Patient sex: M
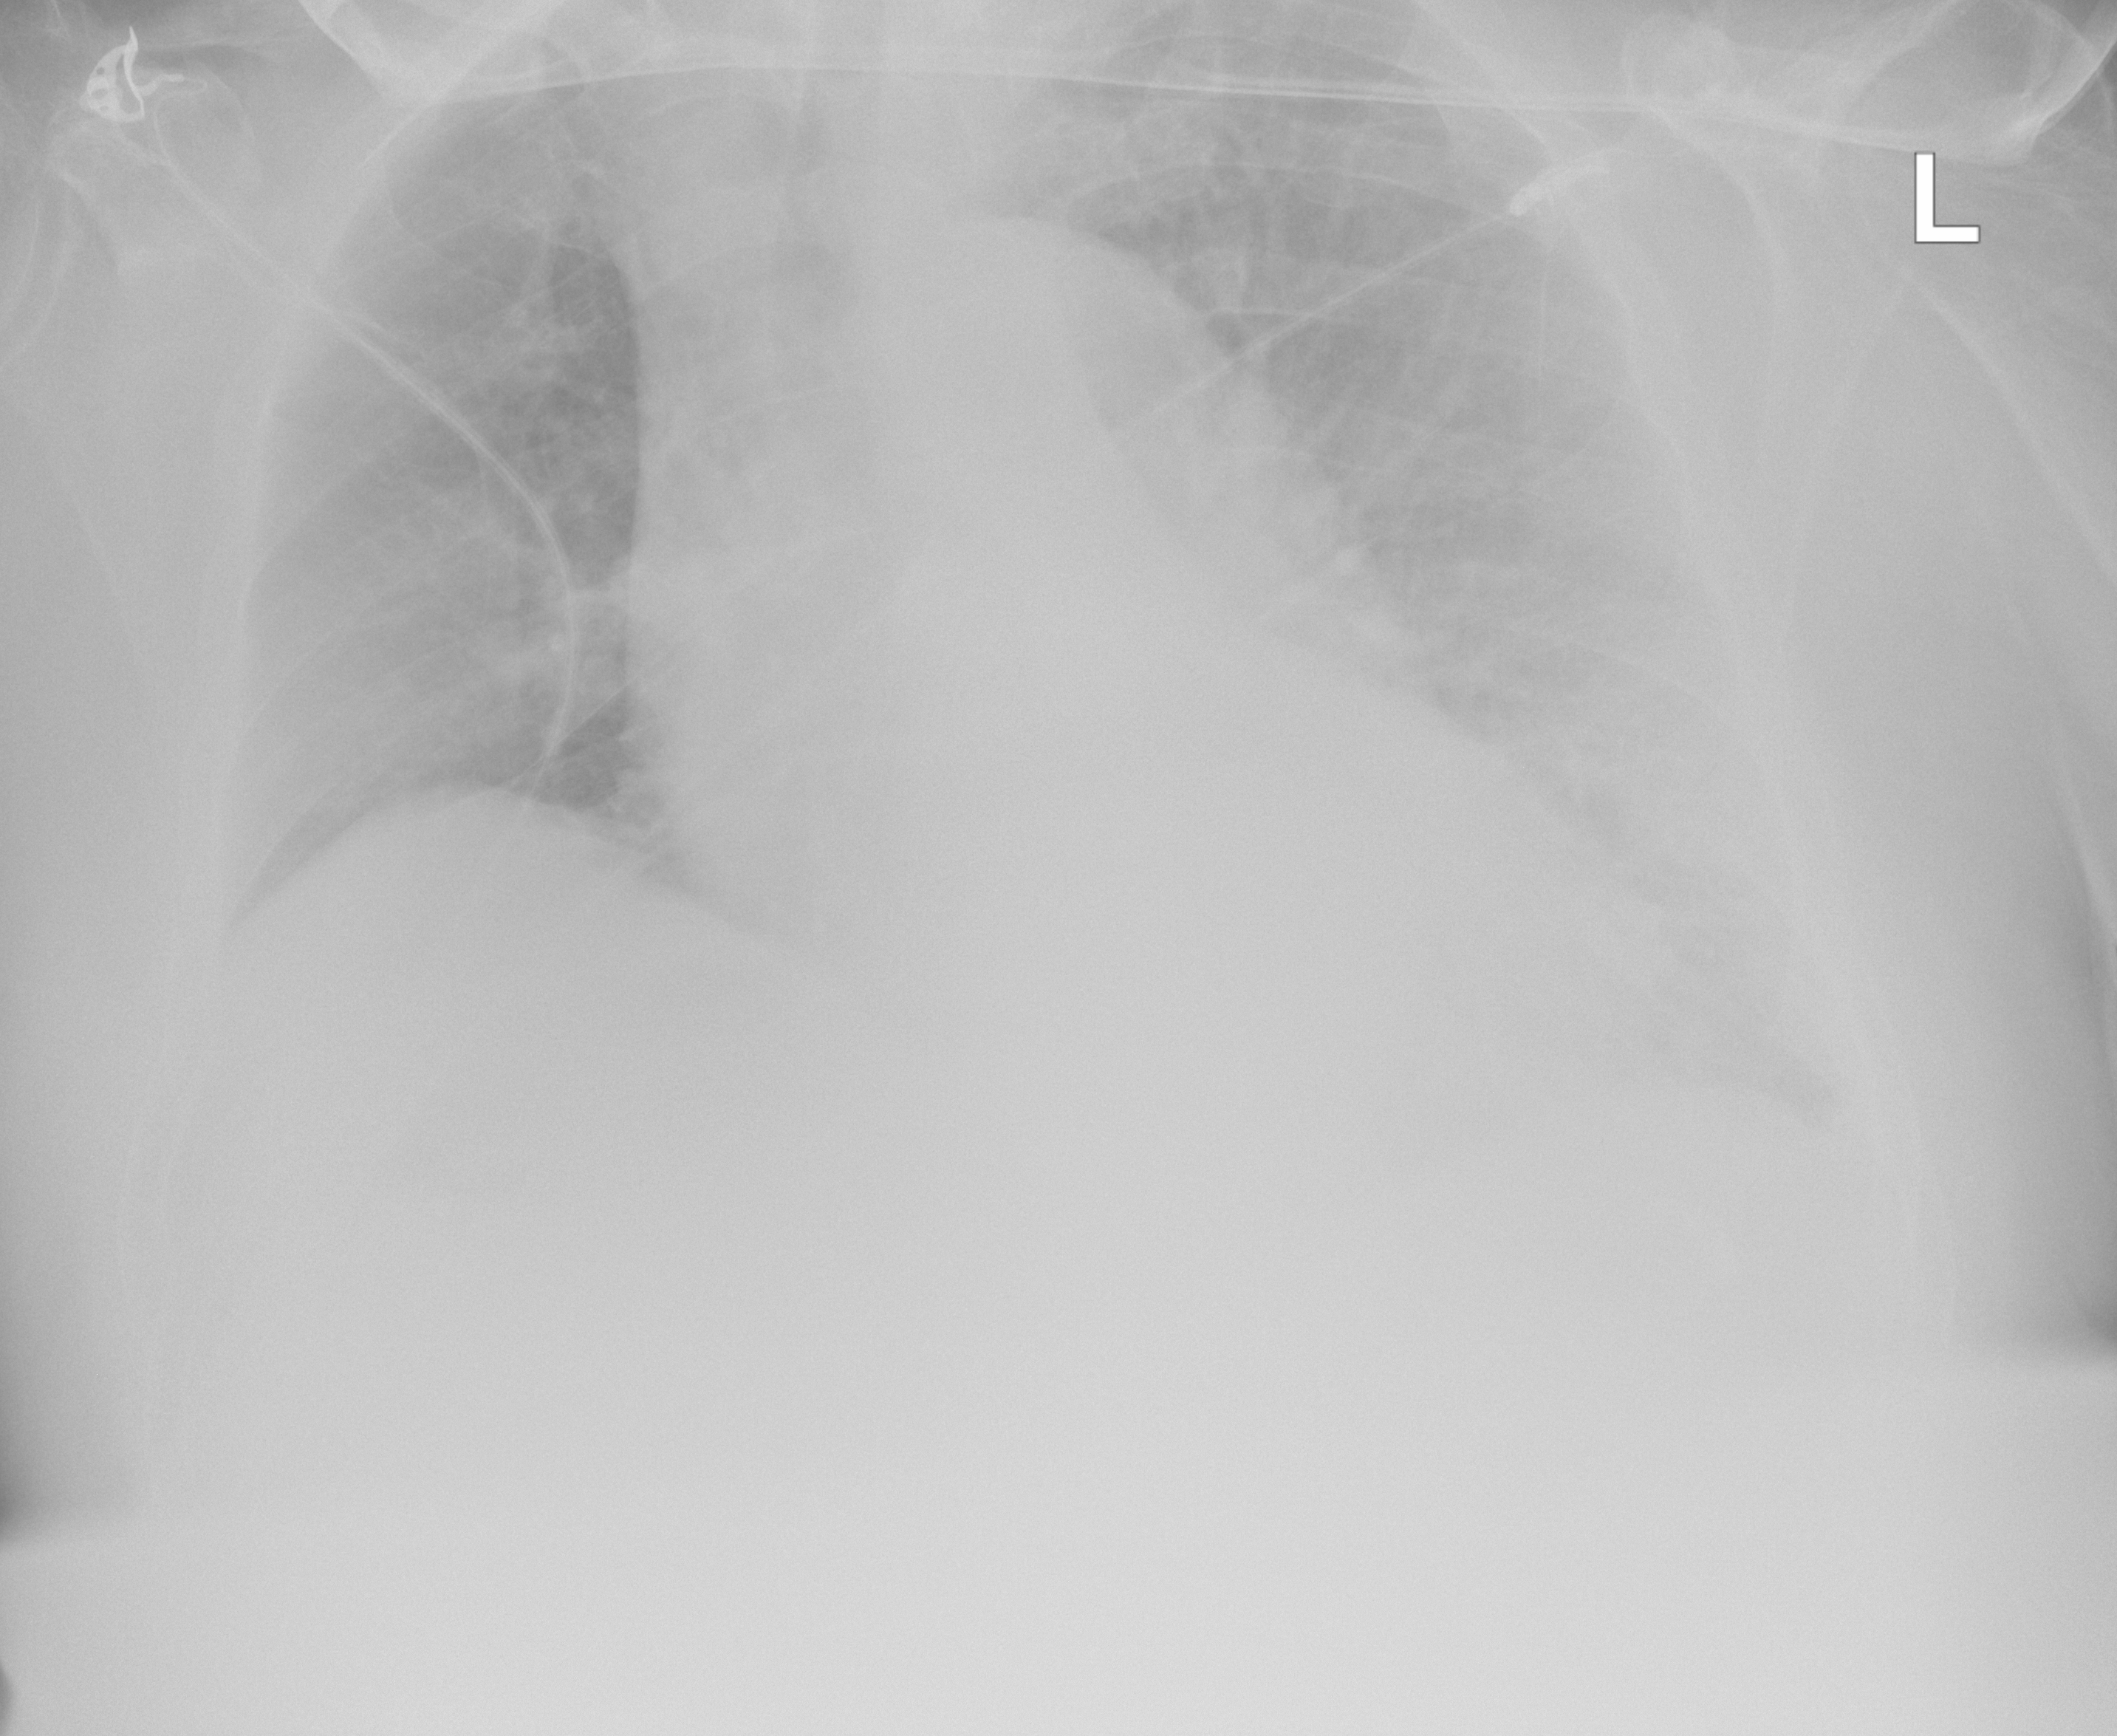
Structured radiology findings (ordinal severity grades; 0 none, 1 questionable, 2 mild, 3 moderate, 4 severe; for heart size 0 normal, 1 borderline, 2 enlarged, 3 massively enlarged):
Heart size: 2
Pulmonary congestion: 3
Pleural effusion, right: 0
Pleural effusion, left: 0
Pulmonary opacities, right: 0
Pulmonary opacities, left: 0
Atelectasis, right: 2
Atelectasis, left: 2